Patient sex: F
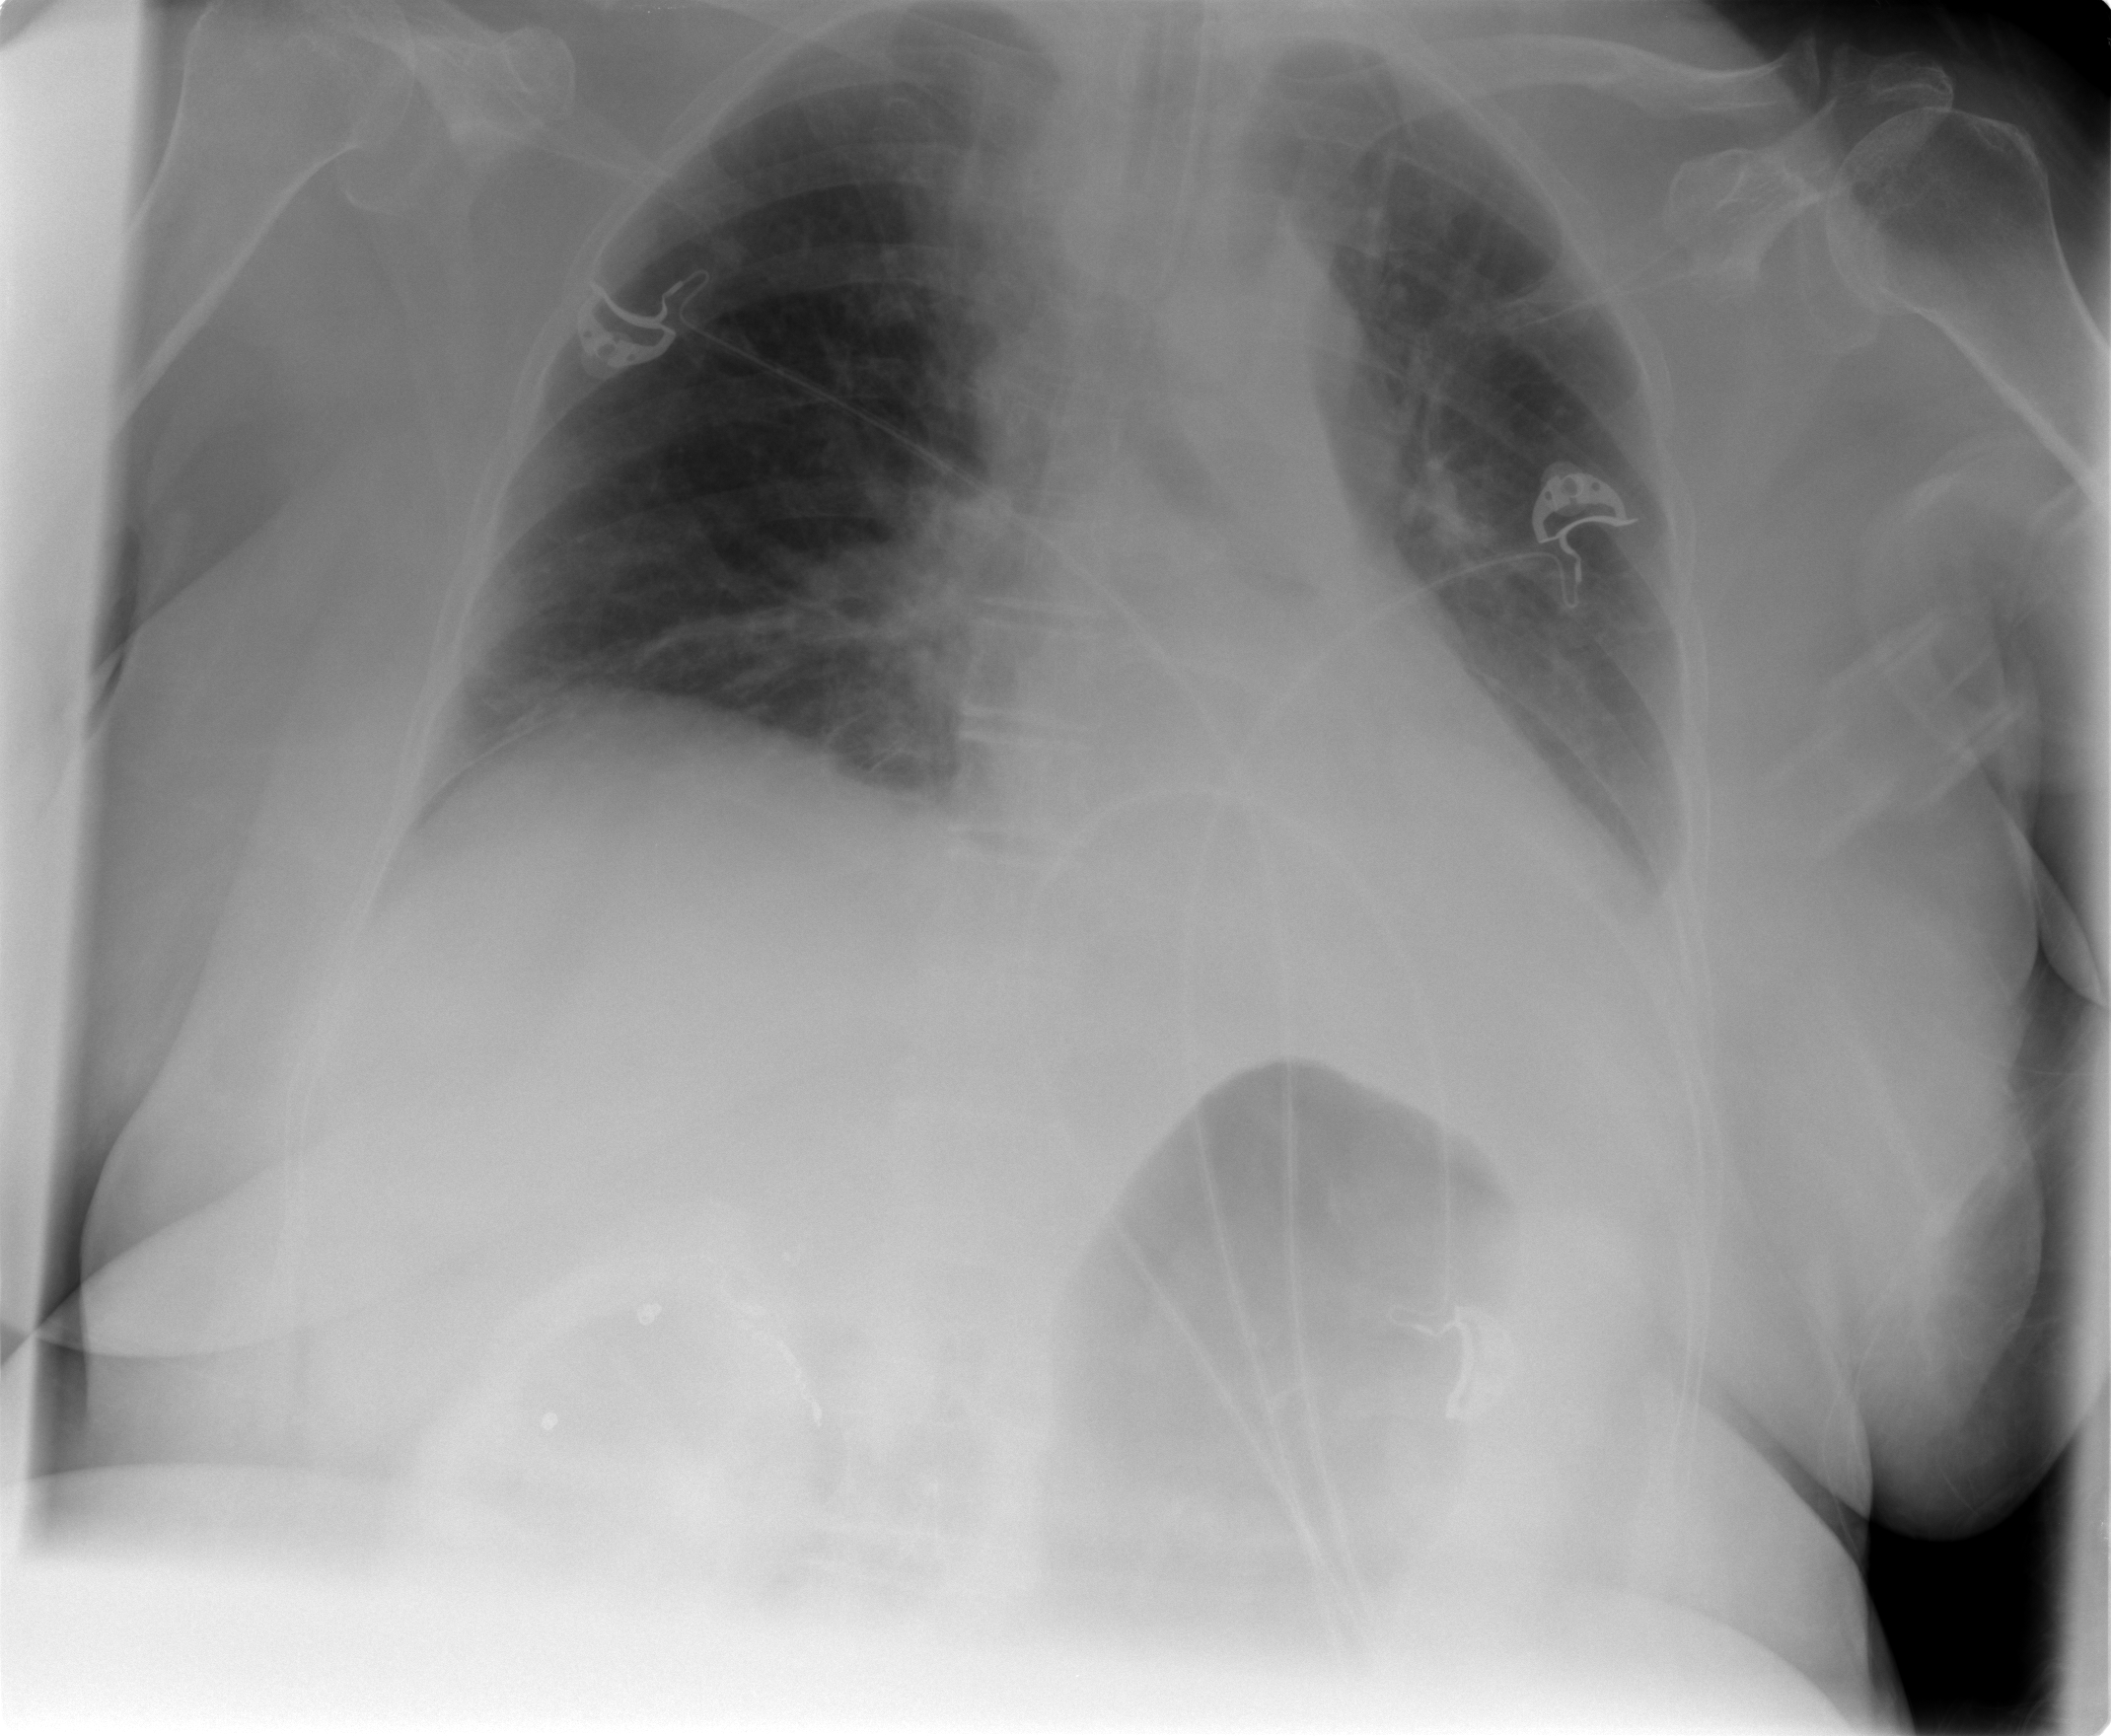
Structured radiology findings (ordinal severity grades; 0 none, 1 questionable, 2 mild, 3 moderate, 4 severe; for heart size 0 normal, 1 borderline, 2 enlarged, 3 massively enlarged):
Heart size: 0
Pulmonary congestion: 1
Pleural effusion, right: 1
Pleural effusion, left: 2
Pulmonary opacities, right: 0
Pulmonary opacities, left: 0
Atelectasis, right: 2
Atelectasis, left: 1